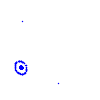
Particle: electron